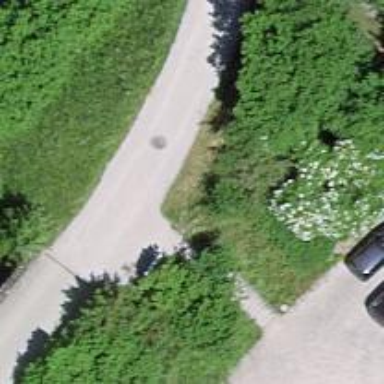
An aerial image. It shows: Road with steps.